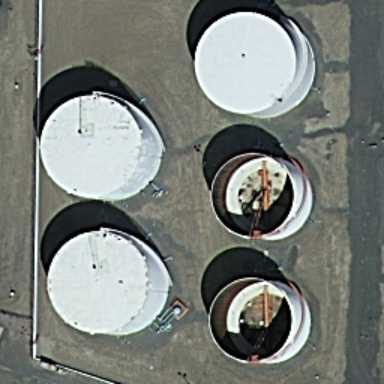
Five storage tanks are arranged neatly on the ground .